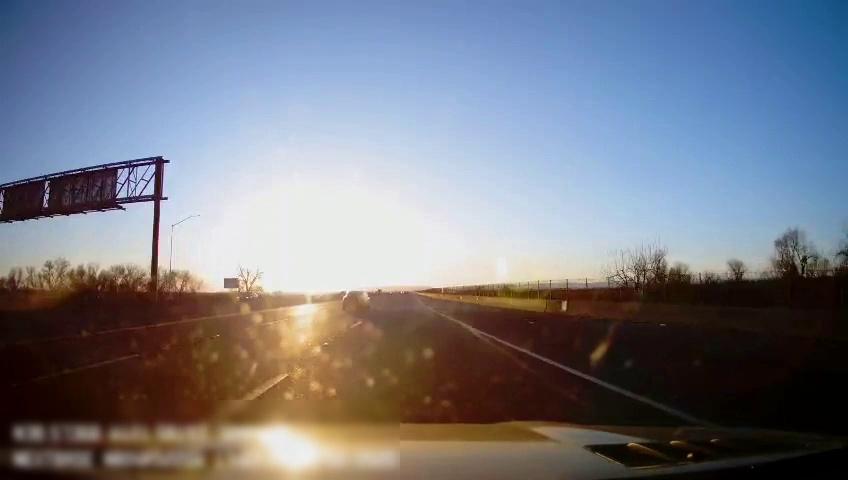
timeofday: Day
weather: Sunny
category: Drivable Space
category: Vehicles | Car
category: Vehicles | SUV
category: Lanes | Alternate Lane
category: Lanes | Current Lane
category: Lanes | Current Lane
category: Lanes | Alternate Lane